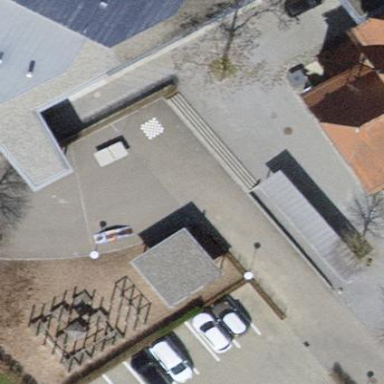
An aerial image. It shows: Playground area for leisure land.